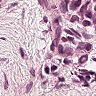
Metastatic tissue present: yes